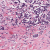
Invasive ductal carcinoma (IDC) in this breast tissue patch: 1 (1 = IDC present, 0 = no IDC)